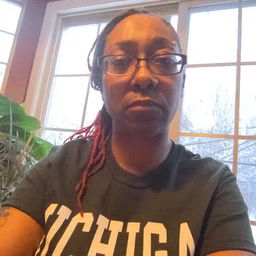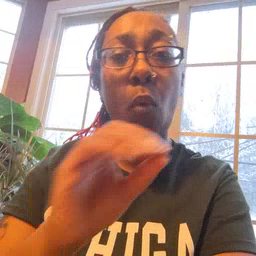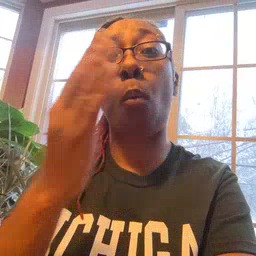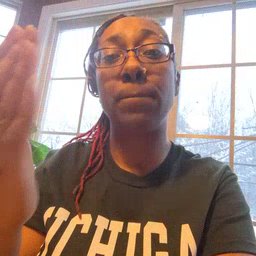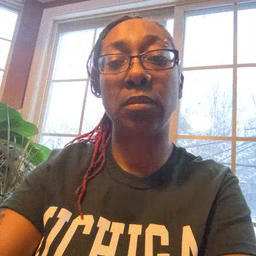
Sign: open